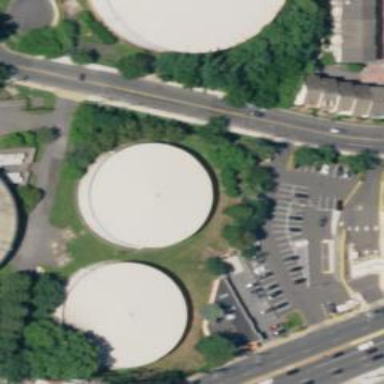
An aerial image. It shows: Storage tank used for holding water.